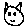
Label: cat